Question: I have a subclass of TableViewController,and initWithStyle method like:
'''
- (id)initWithStyle:(UITableViewStyle)style
{
self = [super initWithStyle:style];
if (self) {
[self.view setFrame:CGRectMake(0, 200, 320, 280)];
}
return self;
}
'''
I want to add background image to my every TableViewCell,and image is displayed ,but it just displayed part of the image(my image size is 320 x 48),my code:
'''
- (UITableViewCell *)tableView:(UITableView *)tableView cellForRowAtIndexPath:(NSIndexPath *)indexPath
{
static NSString *CellIdentifier = @"Cell";
UITableViewCell *cell = [tableView dequeueReusableCellWithIdentifier:CellIdentifier];
if (cell == nil) {
cell = [[[UITableViewCell alloc] initWithStyle:UITableViewCellStyleDefault reuseIdentifier:CellIdentifier] autorelease];
}
cell.imageView.image = [UIImage imageNamed:@"cell_bg_light.png"];
return cell;
}
'''
and the result:

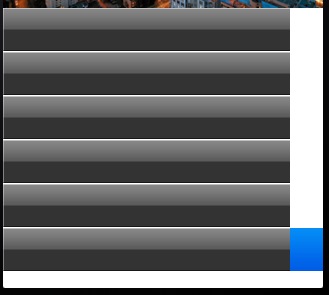
Answer: You can try this one.
'''
cell.contentView.backgroundColor = [[UIColor alloc] initWithPatternImage:[UIImage imageNamed:@"cell_bg_light.png"]];
'''
or you can use
'''
UIView *cellBackView = [[[UIView alloc] initWithFrame:CGRectZero] autorelease];
cellBackView.backgroundColor = [UIColor colorWithPatternImage: [UIImage imageNamed:@"cell_bg_light.png"]];
cell.backgroundView = cellBackView;
'''